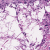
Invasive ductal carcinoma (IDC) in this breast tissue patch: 0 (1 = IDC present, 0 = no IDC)